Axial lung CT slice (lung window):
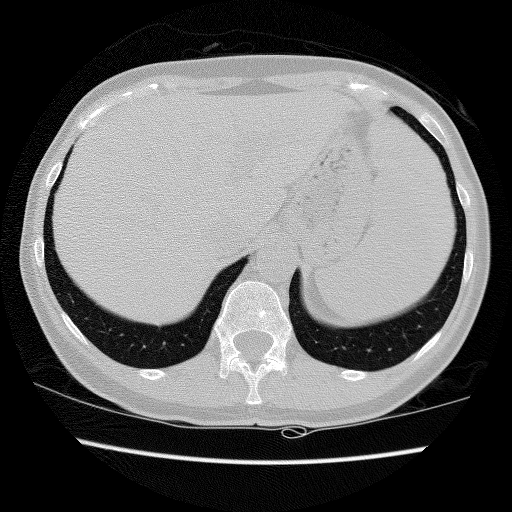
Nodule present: no